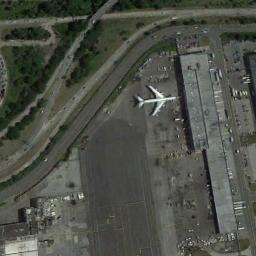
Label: airplane